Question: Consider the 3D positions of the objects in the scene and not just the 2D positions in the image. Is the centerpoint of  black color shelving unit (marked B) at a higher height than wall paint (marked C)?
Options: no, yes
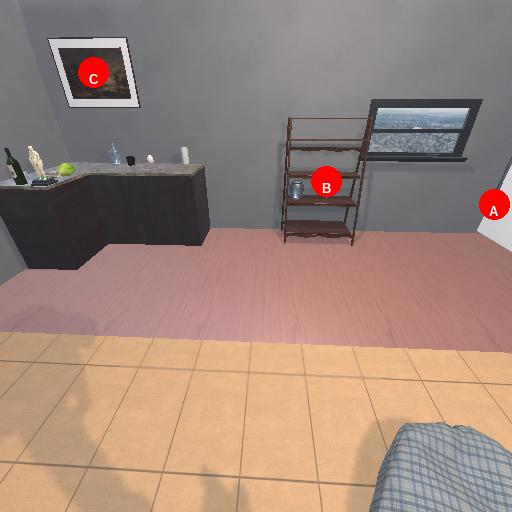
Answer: no